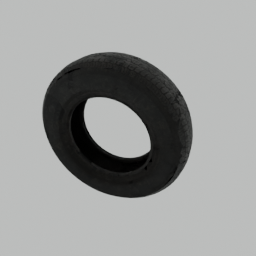
Label: mechanical